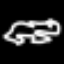
Label: frog